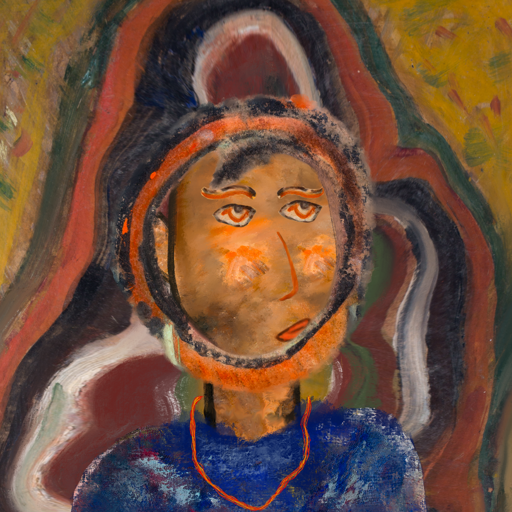
Background: AfterRaid, Head And Neck Side: Gypsy_Queen, Face Side: Experience, Bust: Irani, Hair Side: Childish, Head Accessory: Blank, Second Necklace: Gypsy_Mother_2, Necklace: Blank, Baby: Blank